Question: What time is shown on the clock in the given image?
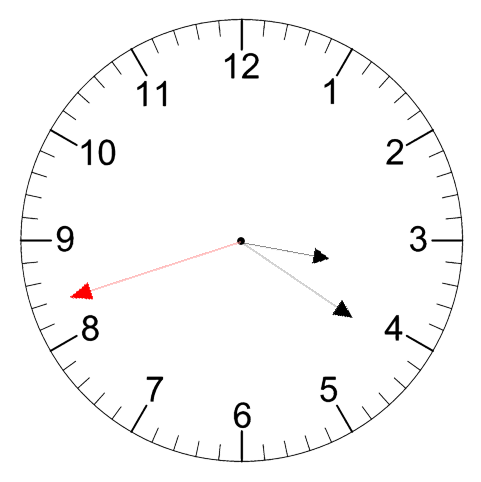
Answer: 03:20:42